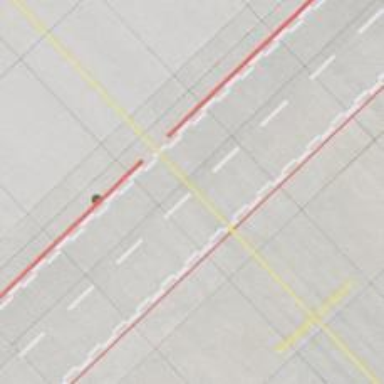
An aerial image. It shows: Asphalt parking position at the airport.